Interaction volume radius: 5 \u00c5
Interaction volume height: 10 \u00c5
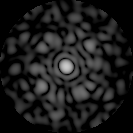
Disorder parameter: 0.8286